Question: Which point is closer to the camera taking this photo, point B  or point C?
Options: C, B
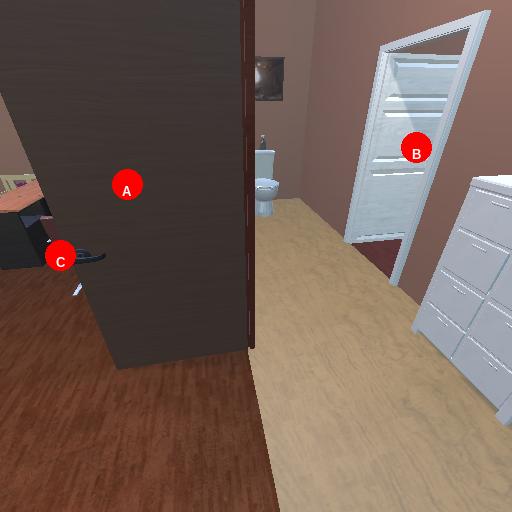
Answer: C